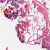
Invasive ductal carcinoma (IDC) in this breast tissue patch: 0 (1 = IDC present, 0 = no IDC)